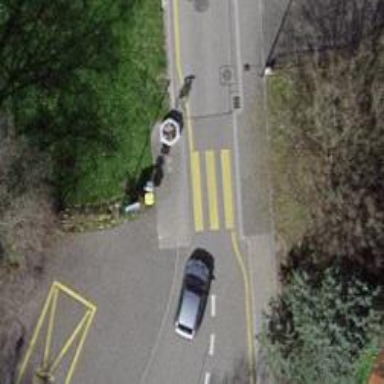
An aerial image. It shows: Uncontrolled road crossing.